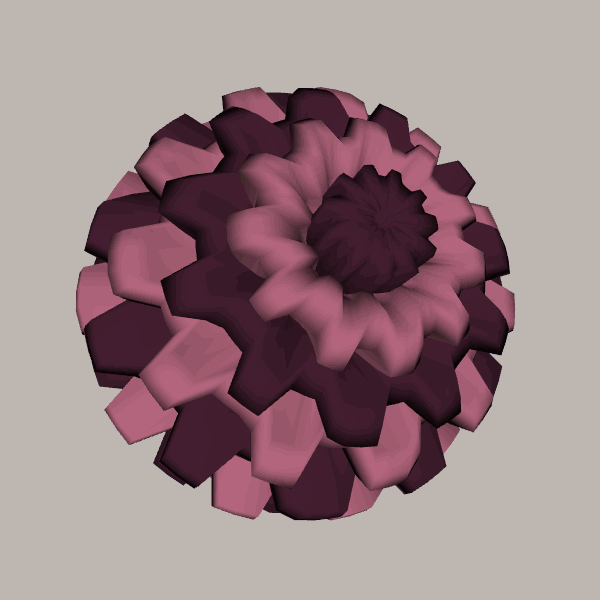
Background: light